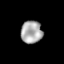
Tissue: skin
Cell type: Endothelial cells
Senescence score: 0.2828
Nuclear area (px): 481
Mean DAPI intensity: 167.647